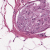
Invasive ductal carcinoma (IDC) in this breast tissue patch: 0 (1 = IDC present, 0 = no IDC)